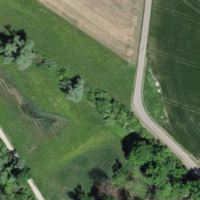
EUNIS habitat code: 23
Species observed at this site:
Pseudochorthippus parallelus
Pholidoptera griseoaptera
Chorthippus biguttulus
Gomphocerippus rufus